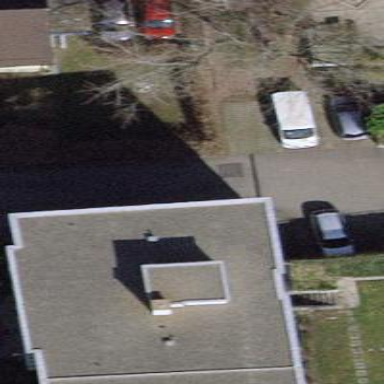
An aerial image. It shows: Apartment building with flat roof.